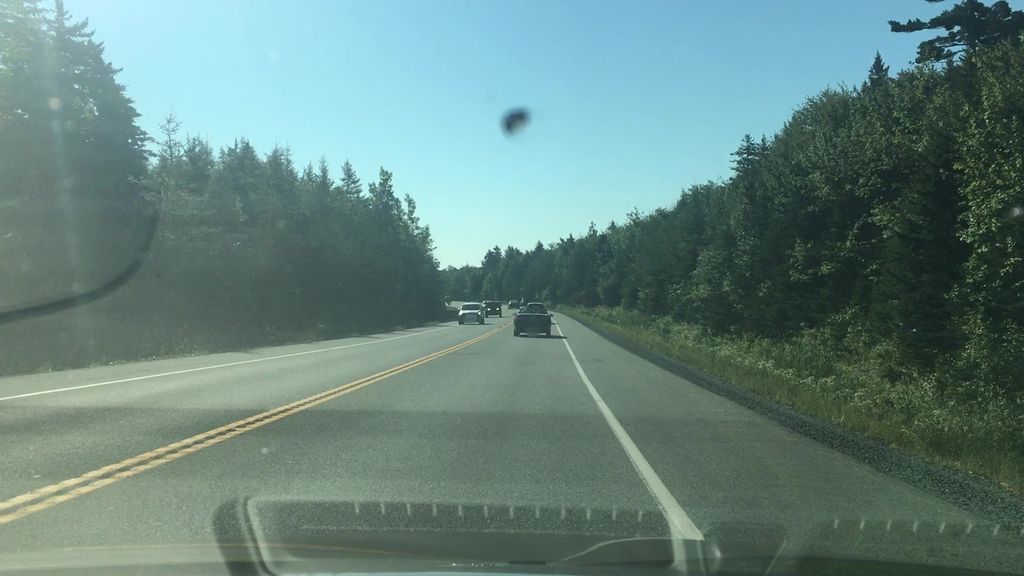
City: halifax